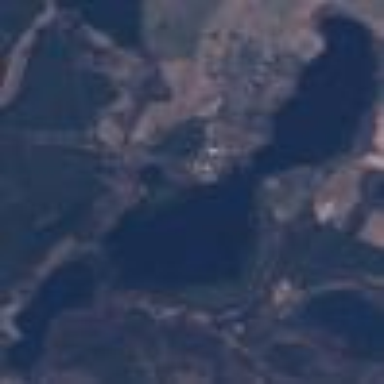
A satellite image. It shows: Serene lake surrounded by nature.